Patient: sex F, age 40
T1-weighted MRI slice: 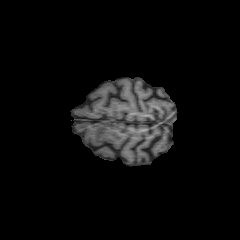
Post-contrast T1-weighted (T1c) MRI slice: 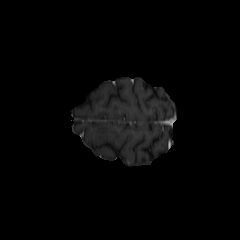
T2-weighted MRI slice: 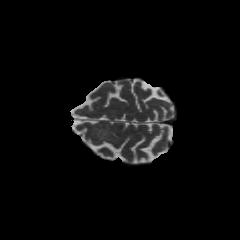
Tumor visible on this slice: yes
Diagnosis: Astrocytoma, IDH-mutant
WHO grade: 2